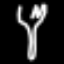
Label: fork